Question: myapp.com (it works)
www.myapp.com (throws http 500 error)
or
the fully-qualified version: <URL>
that http 500 error is:
'''
xx.xx.xxx.xxx - - [26/Oct/2013:18:33:10 +0000] "GET / HTTP/1.1" 500 460 "-" "Mozilla/5.0 (Macintosh; Intel Mac OS X 10.8; rv:24.0) Gecko/20100101 Firefox/24.0"
'''
I am getting this error, from my 'access.log' used as part of my nginx configuration (note 'error.log' has nothing new in it):
'''
server {
#listen 8001;
listen 80;
#listen 127.0.0.1;
server_name myapp.com www.myapp.com; #*.myapp.com;
#server_name ec2-xx-xxx-xxx-xx.compute-1.amazonaws.com;
access_log /home/ubuntu/virtualenv/myapp/error/access.log;
error_log /home/ubuntu/virtualenv/myapp/error/error.log warn;
connection_pool_size 2048;
fastcgi_buffer_size 4K;
fastcgi_buffers 64 4k;
root /home/ubuntu/virtualenv/myapp/homelaunch/;
location /static/ {
alias /home/ubuntu/virtualenv/myapp/homelaunch/static/;
#alias /static/;
#root /home/ubuntu/virtualenv/myapp/homelaunch/;
}
location / {
proxy_pass http://127.0.0.1:8001;
proxy_set_header Host $host;
proxy_set_header X-Forwarded-For $proxy_add_x_forwarded_for;
#proxy_set_header X-Forwarded-Host $server_name;
#proxy_set_header X-Real-IP $remote_addr;
add_header P3P 'CP="ALL DSP COR PSAa PSDa OUR NOR ONL UNI COM NAV"';
}
}
'''
my looks like:

What am I doing wrong here?
Thank you!
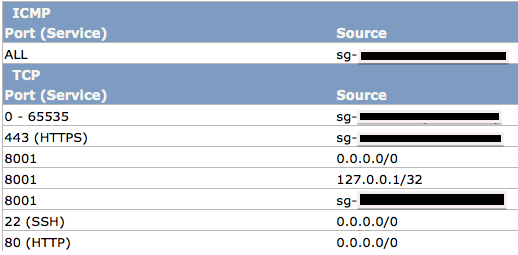
Answer: This didn't appear to be a problem with any settings as much as it was an issue with 'settings.py', the settings from 'settings.py' weren't being applied because I didn't:
1) Stop Gunicorn and Stop Nginx first
2) Then start them up again using proper commands like:
'''
sudo /usr/local/bin/gunicorn -c /home/ubuntu/virtualenv/gunicorn_config.py myapp.wsgi; sudo nginx -c /etc/nginx/nginx.conf;
'''
Special thanks to user above for the point out.
If anyone runs into a problem like this where your app is accessible via '<domainhere>.com', but not 'www.<domainhere>.com' in the future check the following:
1) Make sure your 'ALLOWED_HOSTS=[]' has settings like:
'''
ALLOWED_HOSTS = ['www.myapp.com','myapp.com','<server-ip-here>','ec2-xx-xxx-xxx-xxx.compute-1.amazonaws.com']
'''
2) That you are properly starting both gunicorn and nginx using commands like:
'''
sudo /usr/local/bin/gunicorn -c /home/ubuntu/virtualenv/gunicorn_config.py myapp.wsgi;
sudo nginx -c /etc/nginx/nginx.conf;
'''
3) Use a command like this to check that both are properly running:
'''
ps ax|grep nginx; ps ax|grep gunicorn;
'''
Good luck!